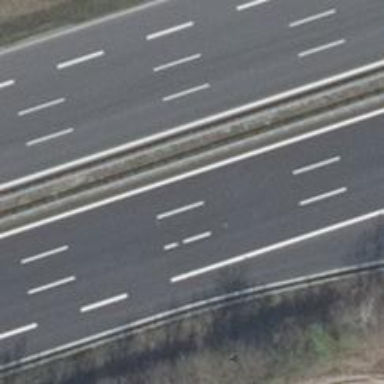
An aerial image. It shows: Motorway junction.